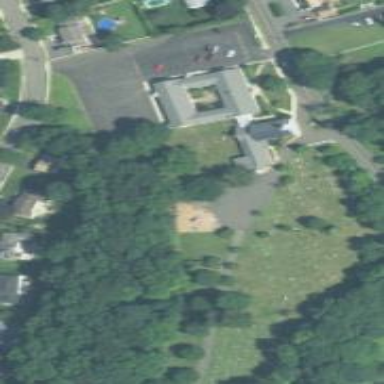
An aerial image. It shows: Grave yard.